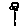
Label: flower